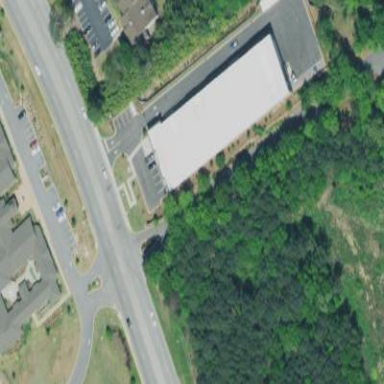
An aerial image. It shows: Building that serves as storage rental shop.